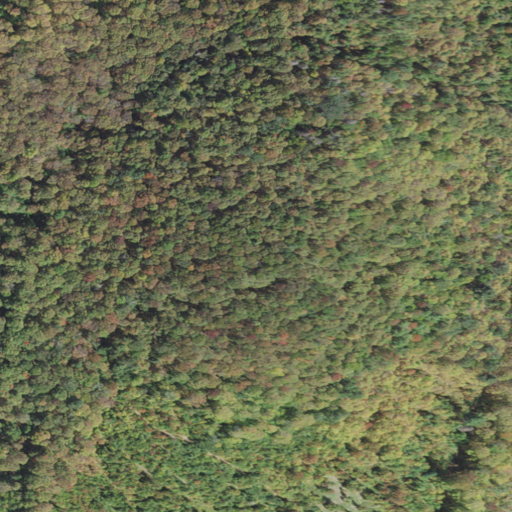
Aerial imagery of mountain in Vermont named Boyce Hill containing deciduous forest, mixed forest, open development, and grassland